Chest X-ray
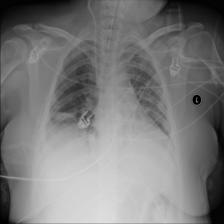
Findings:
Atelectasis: negative
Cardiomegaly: negative
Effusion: negative
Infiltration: negative
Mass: negative
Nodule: negative
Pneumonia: negative
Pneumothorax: negative
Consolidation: negative
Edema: negative
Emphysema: negative
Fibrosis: negative
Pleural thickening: negative
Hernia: negative